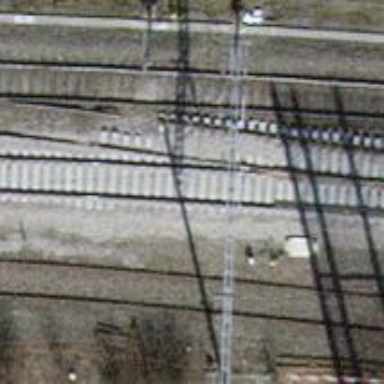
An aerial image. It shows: Single-track electrified railway siding with contact line.